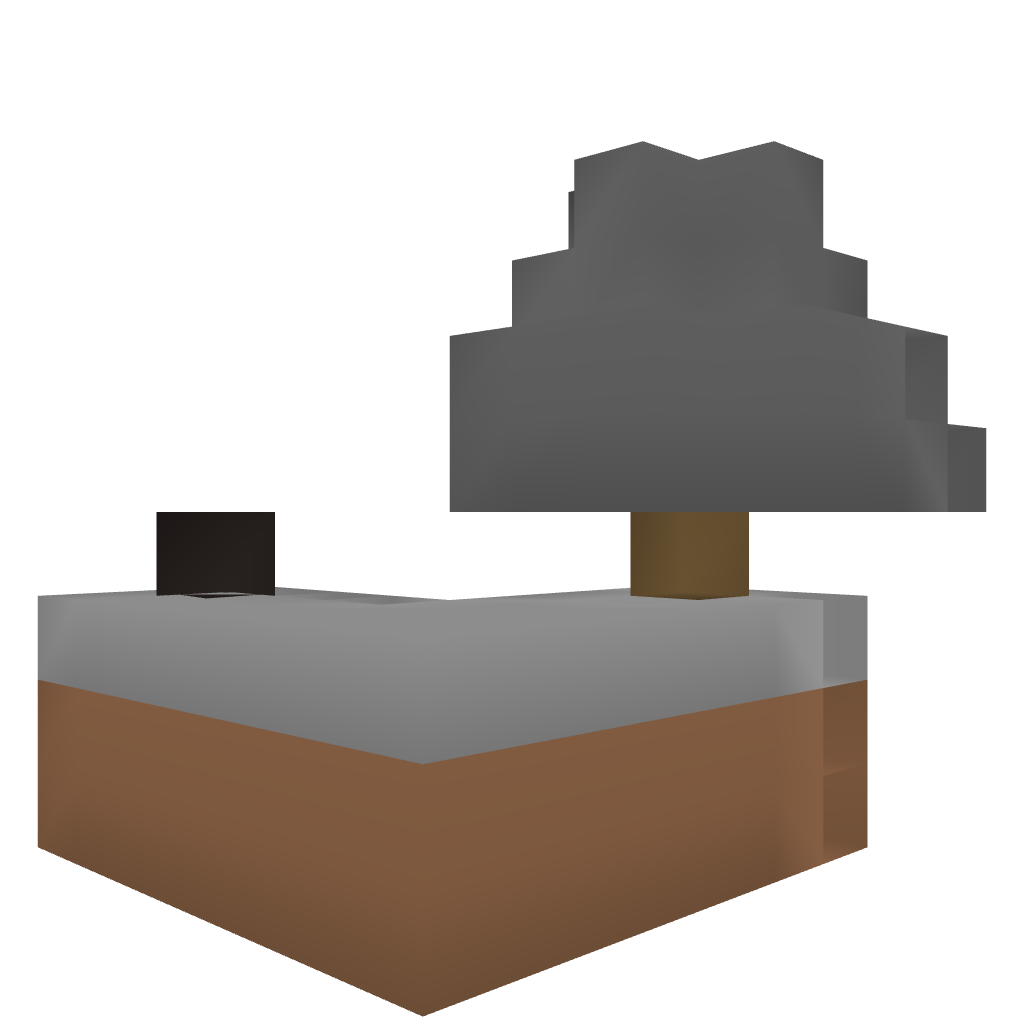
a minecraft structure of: Skyblock (Easy)